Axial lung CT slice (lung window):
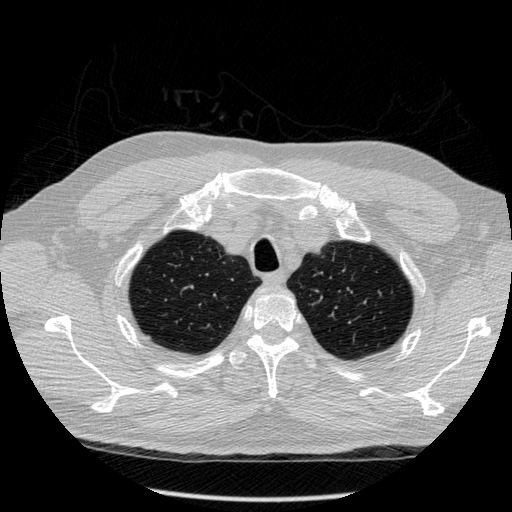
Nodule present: no